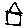
Label: house